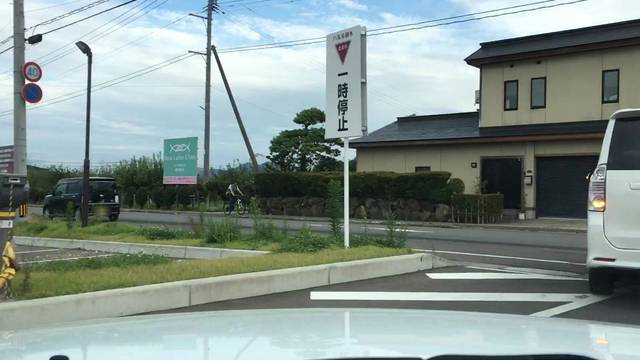
Region: Japan
Coordinates: 40.587, 140.46